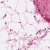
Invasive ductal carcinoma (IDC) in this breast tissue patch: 0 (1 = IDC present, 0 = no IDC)